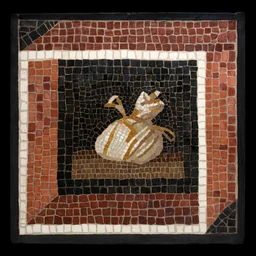
Title: Mosaic Floor Panel Depicting a Sack
Artist: Ancient Roman
Caption: mosaic floor panel depicting a sack, architectural fragment, roman (ancient, style or period), ancient roman, a work made of stone, mortar, arts of the ancient mediterranean and byzantium, art institute of chicago